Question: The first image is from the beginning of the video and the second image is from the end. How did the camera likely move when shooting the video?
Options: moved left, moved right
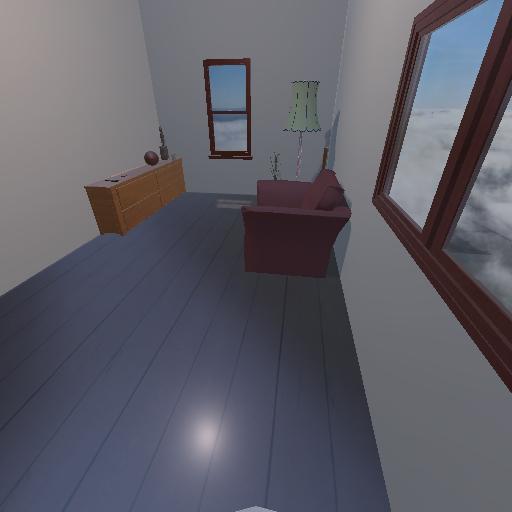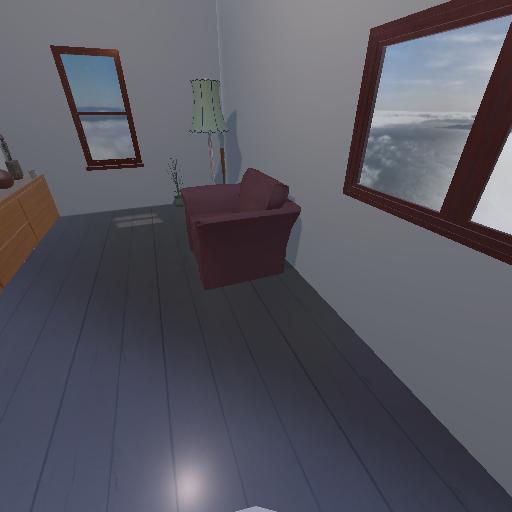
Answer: moved left